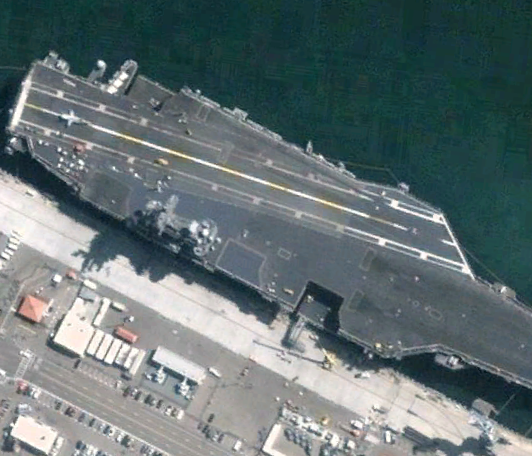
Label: Nimitz-class_aircraft_carrier